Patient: sex M, age 72
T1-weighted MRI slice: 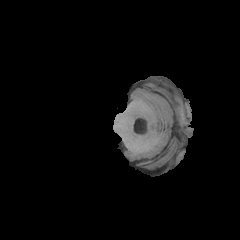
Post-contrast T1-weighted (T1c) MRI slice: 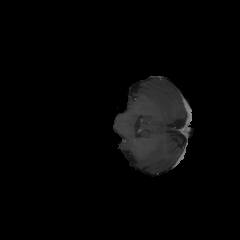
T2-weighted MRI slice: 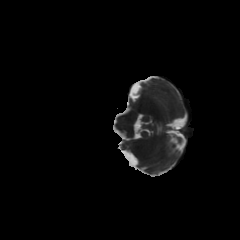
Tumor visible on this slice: no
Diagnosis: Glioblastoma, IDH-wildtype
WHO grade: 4